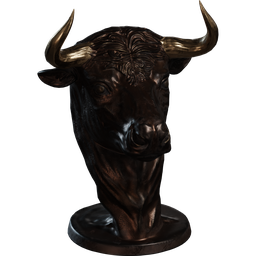
Label: decoration